Question: I'm using the '$.ajax' function in JQuery to get JSON from a file. HTML, JavaScript and json files are in the same directory. The problem is that when i print the data returned from the success callback function it prints the HTML markup of the HTML page instead of the JSON.
Here is my 'data.json' file content:
'''
{
"products":[
{
"skuNum":"SKU# 105423-2",
"brand":"nike running shoes",
"section":"men > shoe > Running shoes",
"img":"392232_004_ss_01.jpg",
"price":500
},
{
"skuNum":"SKU# 105423-2",
"brand":"south face jacket",
"section":"women > Apparel > jackets",
"img":"jacket.jpeg",
"price":800
}
]
}
'''
my JQuery:
'''
$(function () {
$.ajax({
type: 'GET',
URL:'data.json',
success:function (data) {
console.log(data);
},
error:function (error) {
console.log('error')
}
});
});
'''
HTML:
'''
<!DOCTYPE html>
<html lang="en">
<head>
<meta charset="UTF-8">
<title>Title</title>
<link rel="stylesheet" href="ajax.css">
<script src="jquery-3.3.1.js"></script>
</head>
<body>
<nav>
<a href="#">Home</a>
<a href="#" id="products">Products</a>
<a href="#">Help</a>
</nav>
<div class="container">
</div>
<script src="ajax.js"></script>
</body>
</html>
'''
And here is a snippet of the output:
>
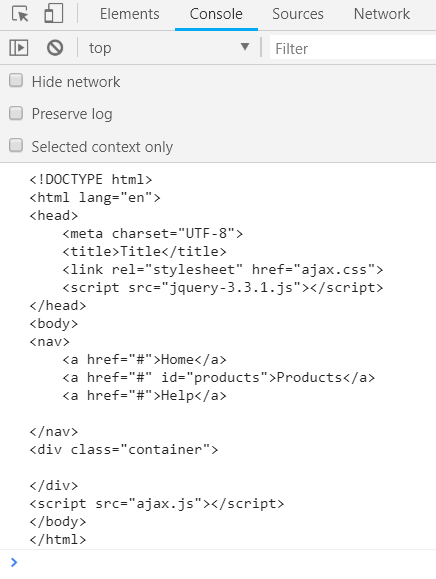
Answer: Javascript is case sensitive. The correct property for 'URL' is 'url' in '$.ajax' options object
When you provide an incorrectly spelled property it will get ignored and the proper property will return undefined.
In this case since it is 'URL' the request would get made to current page since no 'url' is available in the options
Change:
'''
URL:'data.json',
'''
To
'''
url:'data.json',
'''